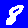
Digit: 8